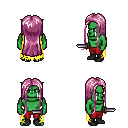
a pixel art fantasy rpg character, male body template, orc, green skin, yellow tattered cape, red pants, pink extra-long hairstyle, black shoes, dagger, four views (front, back, left, right), 2x2 character sprite sheet, small pixel art, hard edges, no anti-aliasing